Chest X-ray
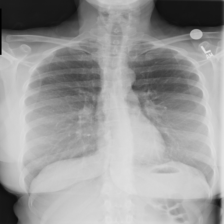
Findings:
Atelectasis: negative
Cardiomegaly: negative
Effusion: negative
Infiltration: negative
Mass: negative
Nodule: negative
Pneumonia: negative
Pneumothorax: negative
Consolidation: negative
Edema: negative
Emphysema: negative
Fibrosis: negative
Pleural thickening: negative
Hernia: negative